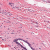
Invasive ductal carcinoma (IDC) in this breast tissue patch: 0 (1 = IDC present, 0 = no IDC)